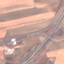
Land use / land cover class: Highway